Platform: macOS
Application: Arc Browser
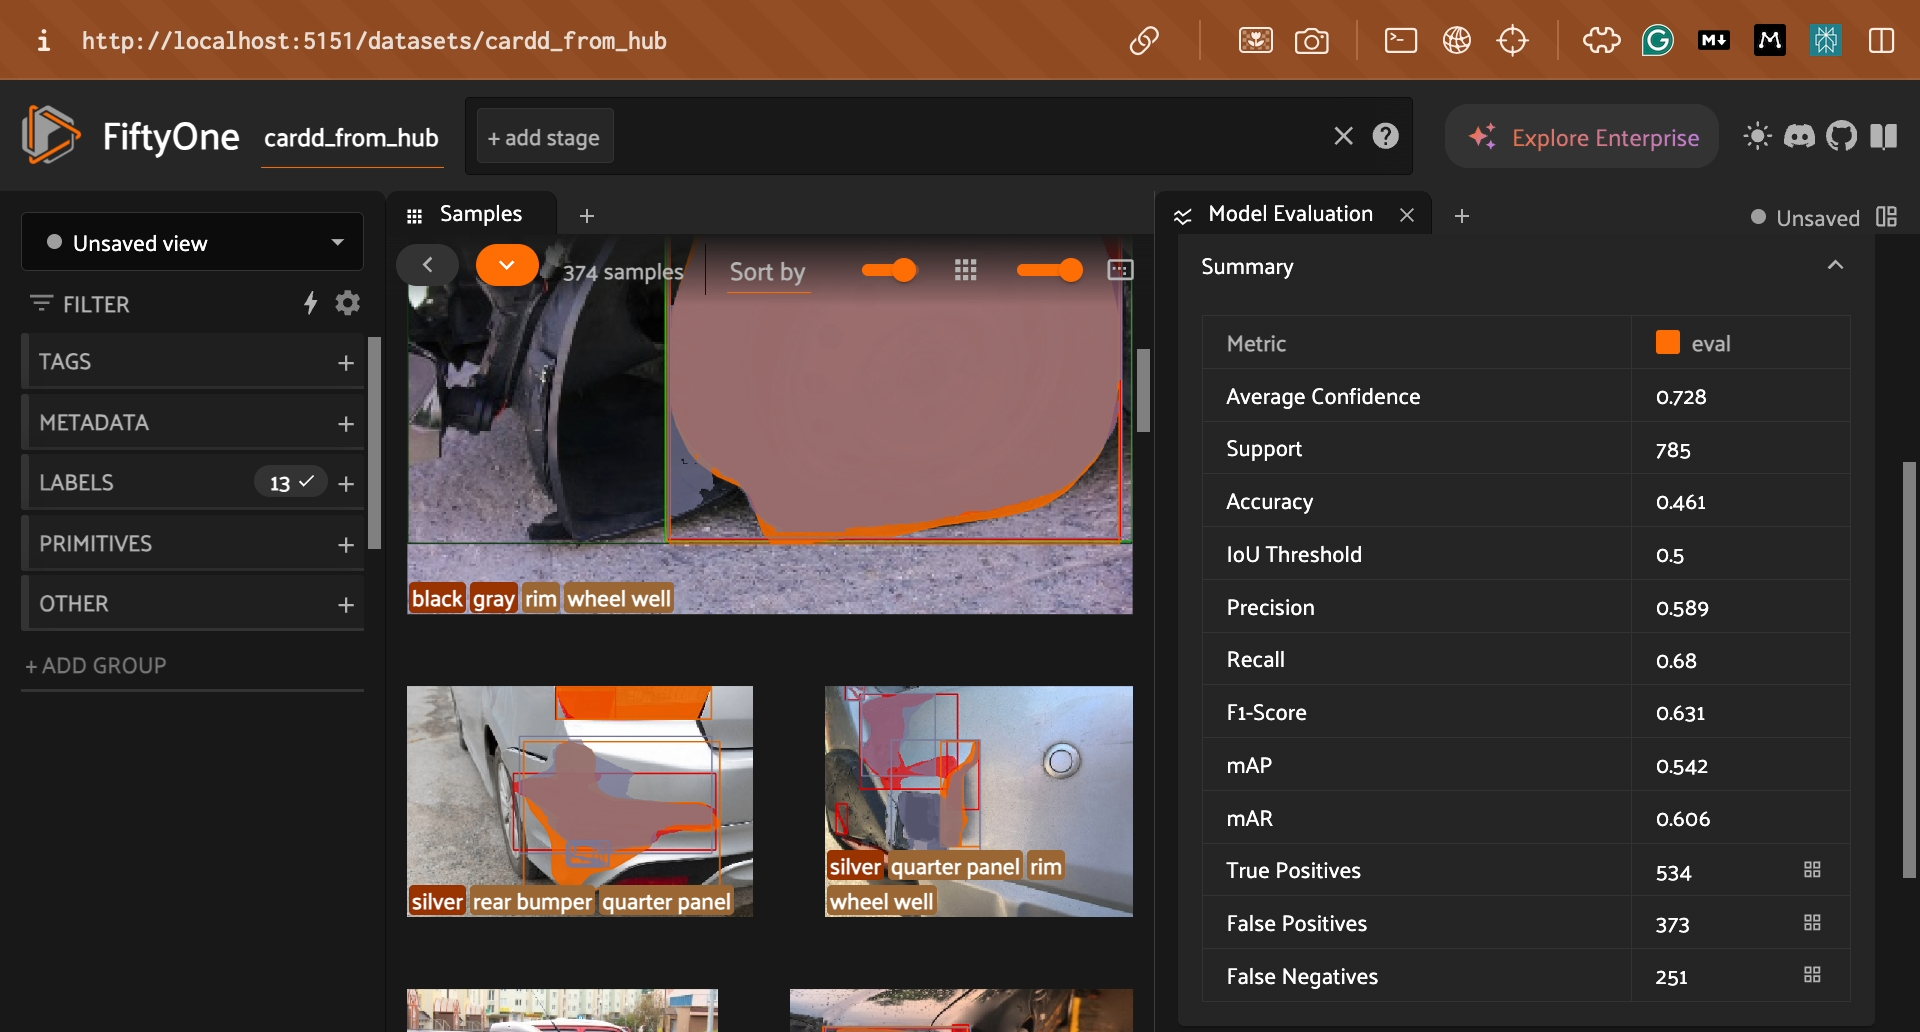
task_description: Load True Positives labels in the Samples panel
action_type: click
element_info: Icon
steps_since_start: 1